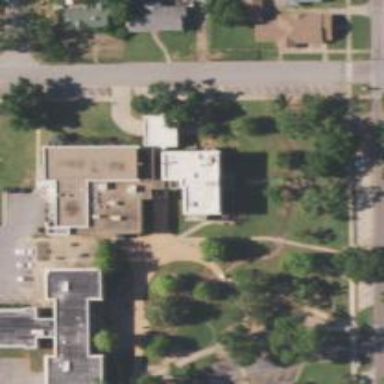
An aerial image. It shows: University building.